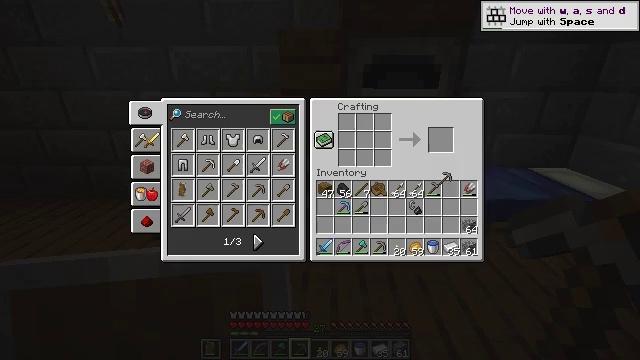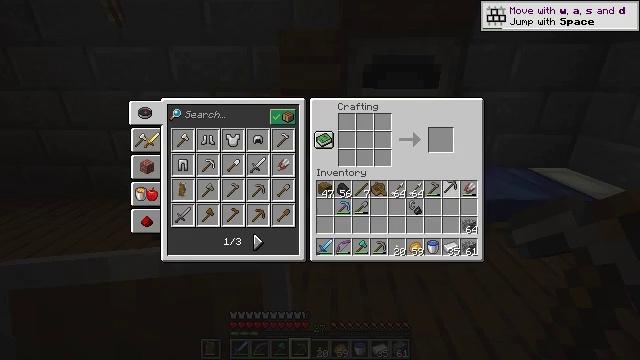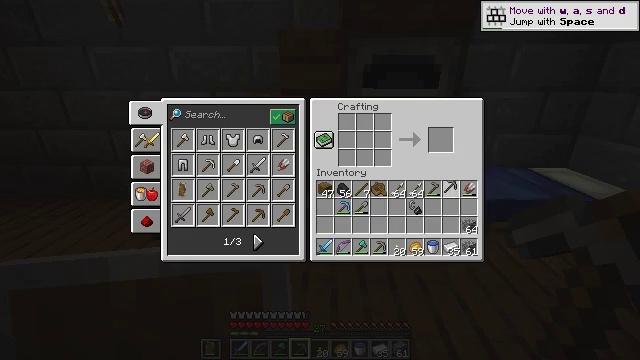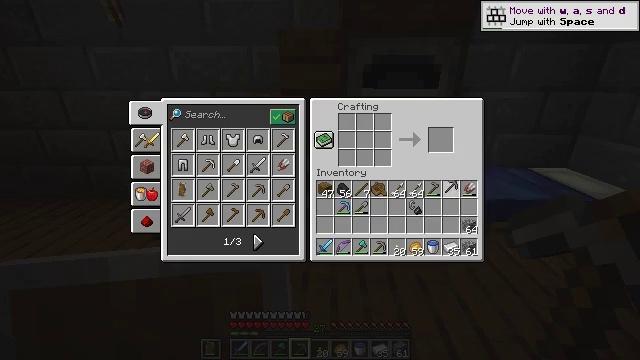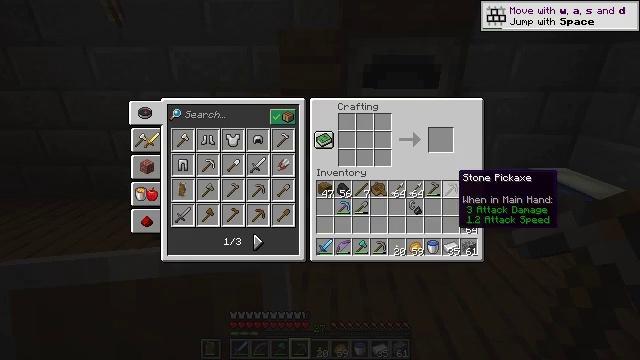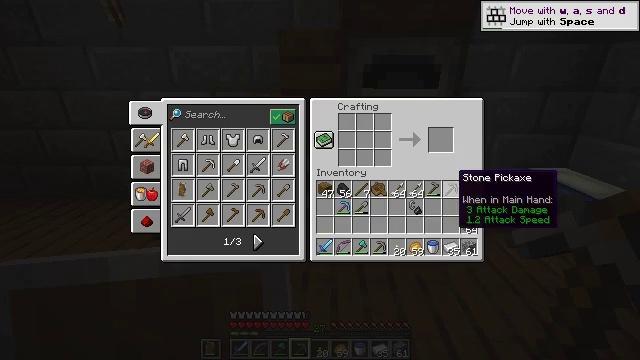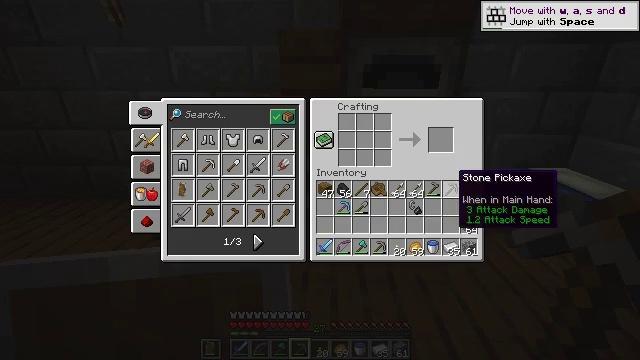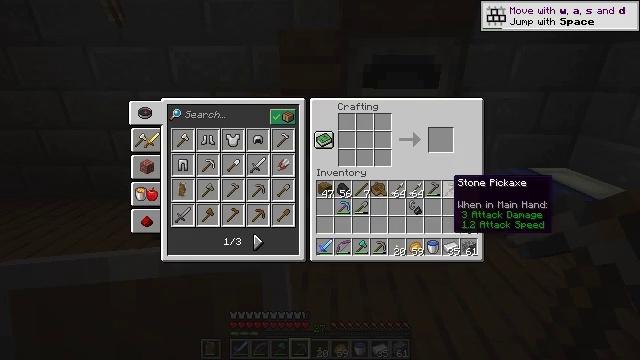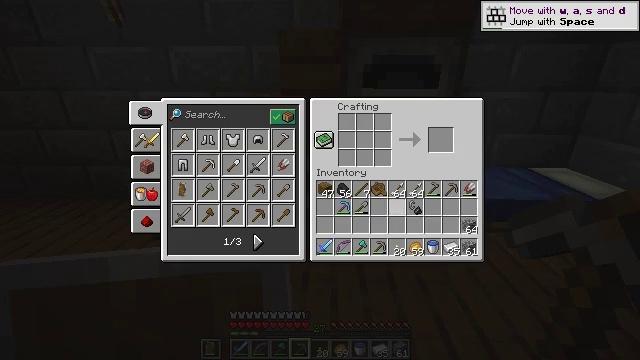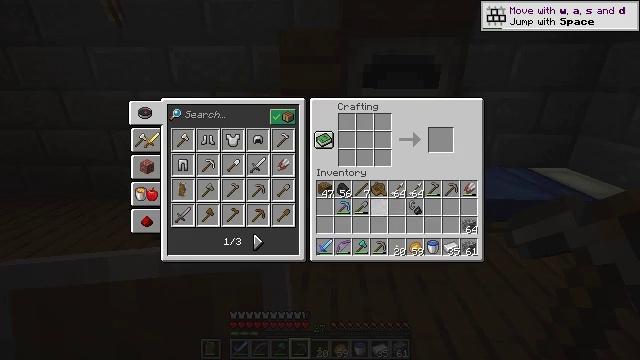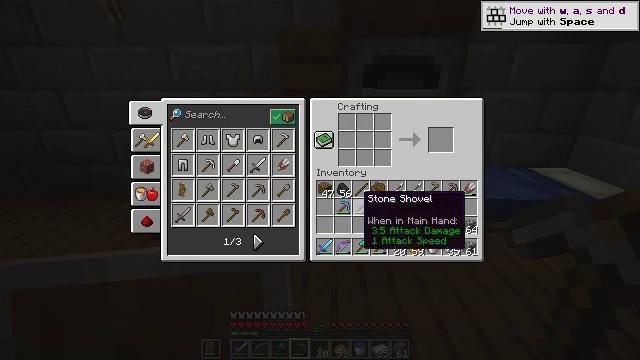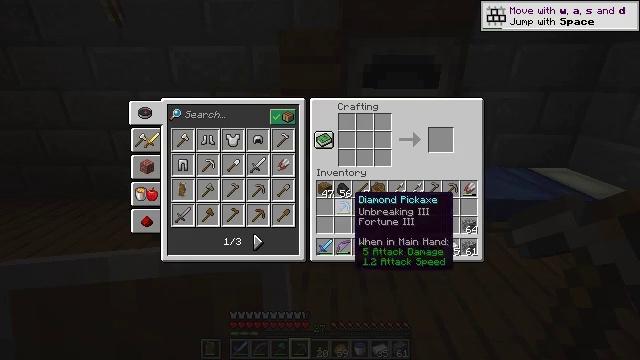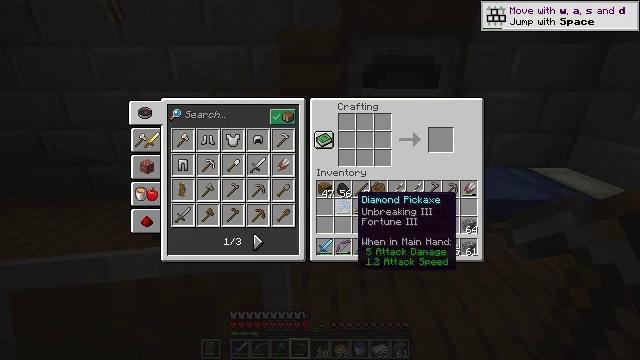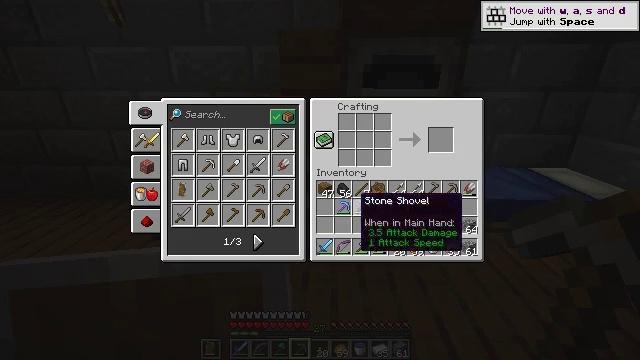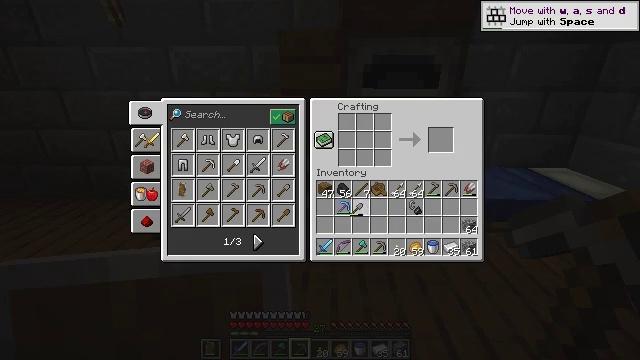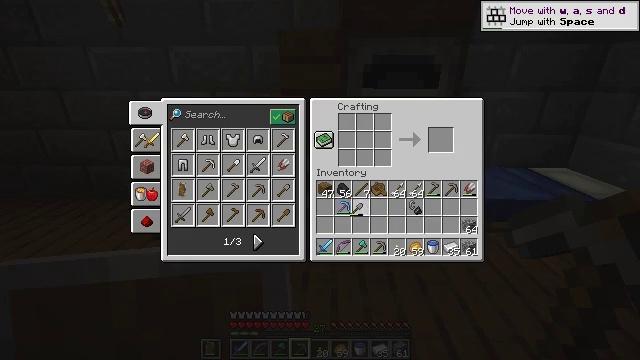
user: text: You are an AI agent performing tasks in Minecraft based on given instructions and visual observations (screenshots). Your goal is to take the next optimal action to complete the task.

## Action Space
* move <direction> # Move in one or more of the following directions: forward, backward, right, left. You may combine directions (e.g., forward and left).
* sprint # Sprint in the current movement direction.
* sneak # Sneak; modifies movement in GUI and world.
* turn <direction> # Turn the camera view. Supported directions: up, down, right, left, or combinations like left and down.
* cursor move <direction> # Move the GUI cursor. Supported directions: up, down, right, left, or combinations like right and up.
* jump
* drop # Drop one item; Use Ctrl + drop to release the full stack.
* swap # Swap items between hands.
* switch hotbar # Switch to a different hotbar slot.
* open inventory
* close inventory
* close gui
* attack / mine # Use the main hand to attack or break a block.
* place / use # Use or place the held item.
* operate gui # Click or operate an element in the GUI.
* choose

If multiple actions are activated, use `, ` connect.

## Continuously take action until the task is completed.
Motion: motion action
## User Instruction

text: Combine gold ingots in a crafting table to craft golden boots.
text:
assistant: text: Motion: cursor move down, open gui
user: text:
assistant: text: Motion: no_op
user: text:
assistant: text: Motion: operate gui
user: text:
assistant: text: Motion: no_op
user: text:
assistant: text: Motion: no_op
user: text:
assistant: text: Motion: no_op
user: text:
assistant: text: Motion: no_op
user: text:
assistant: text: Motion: cursor move left and down
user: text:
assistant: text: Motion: cursor move left
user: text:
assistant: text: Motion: cursor move left
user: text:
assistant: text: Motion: cursor move left
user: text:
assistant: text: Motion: no_op
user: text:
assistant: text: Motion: no_op
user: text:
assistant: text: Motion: operate gui
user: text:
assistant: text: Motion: operate gui
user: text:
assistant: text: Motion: no_op
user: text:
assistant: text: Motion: cursor move left
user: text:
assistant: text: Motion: cursor move left
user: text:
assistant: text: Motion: no_op
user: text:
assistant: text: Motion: operate gui
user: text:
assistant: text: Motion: operate gui
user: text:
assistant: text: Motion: no_op
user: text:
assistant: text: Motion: no_op
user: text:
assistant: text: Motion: no_op
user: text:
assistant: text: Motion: no_op
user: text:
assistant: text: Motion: cursor move right
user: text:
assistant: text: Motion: no_op
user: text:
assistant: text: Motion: no_op
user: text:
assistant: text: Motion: cursor move right
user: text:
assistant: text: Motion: no_op